Interaction volume radius: 5 \u00c5
Interaction volume height: 10 \u00c5
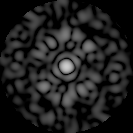
Disorder parameter: 0.7416